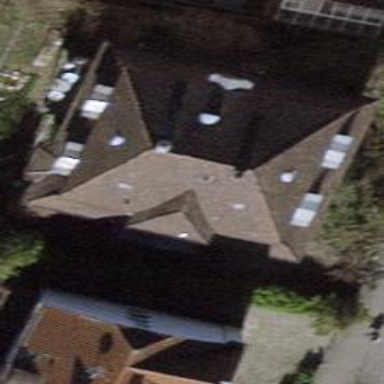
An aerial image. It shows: House with mansard roof shape.